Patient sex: M
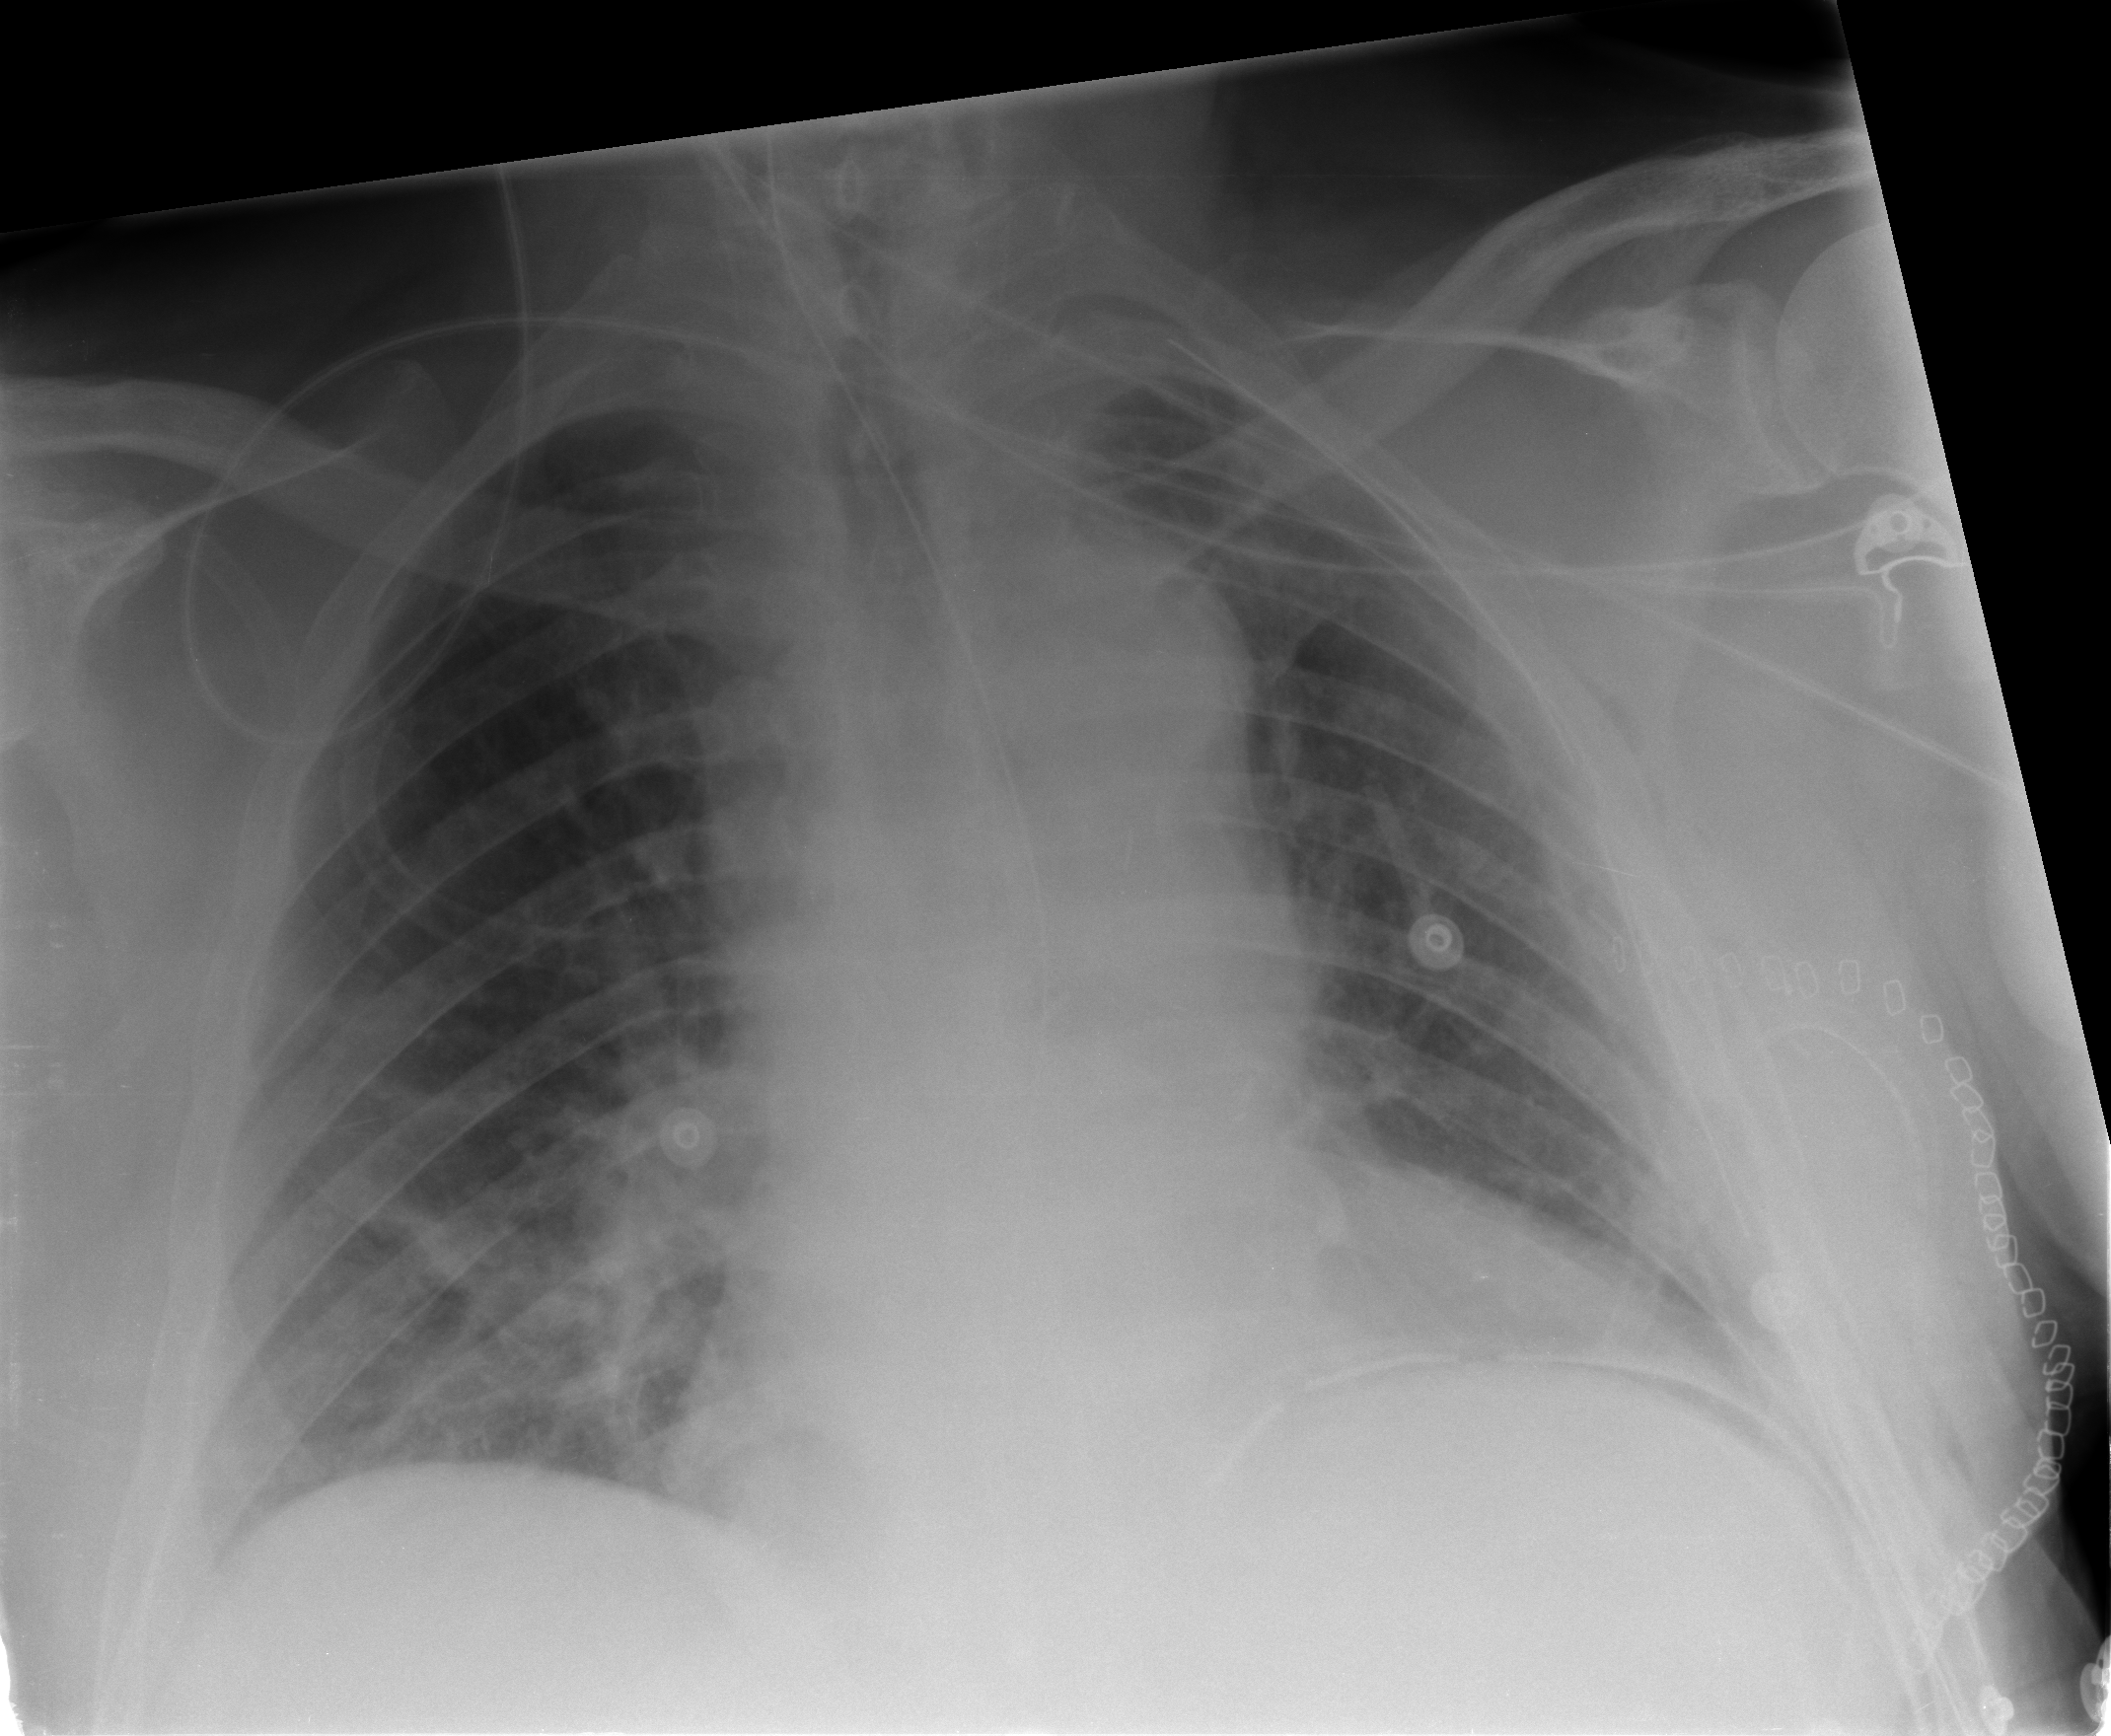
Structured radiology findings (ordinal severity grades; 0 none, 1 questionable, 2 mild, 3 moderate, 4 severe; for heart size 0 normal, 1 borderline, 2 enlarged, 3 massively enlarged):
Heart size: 2
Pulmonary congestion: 1
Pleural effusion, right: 0
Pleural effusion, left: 0
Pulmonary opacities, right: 0
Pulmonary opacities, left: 0
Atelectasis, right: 2
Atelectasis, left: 2